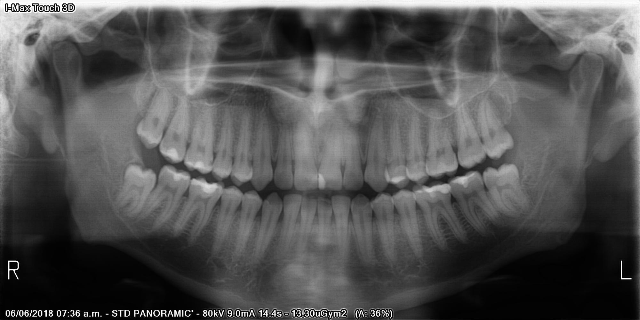
adult